Field crop: maize
Growth stage: 2
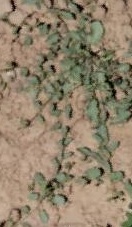
Species: convolvulus